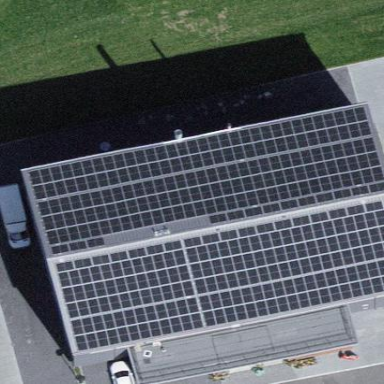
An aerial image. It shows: Solar power generator with photovoltaic panels.